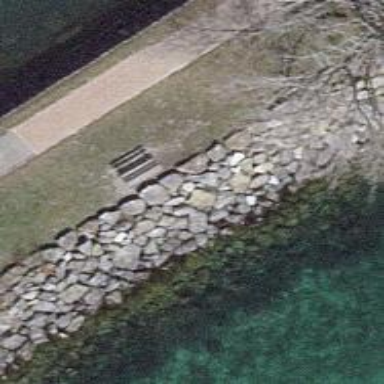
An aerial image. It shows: Bench for seating.